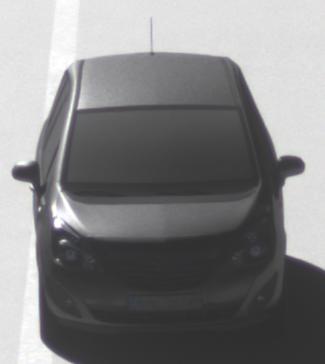
Make: Opel
Model: Meriva 1.4
Detailed model: Meriva (B)
Model produced from: 2010/05
Model produced until: 2013/11
Doors: 5
Color: gray
Road condition: dry road
Daytime: morning or afternoon
Contrast: high contrast